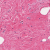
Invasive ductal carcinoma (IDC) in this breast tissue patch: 0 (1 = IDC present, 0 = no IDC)